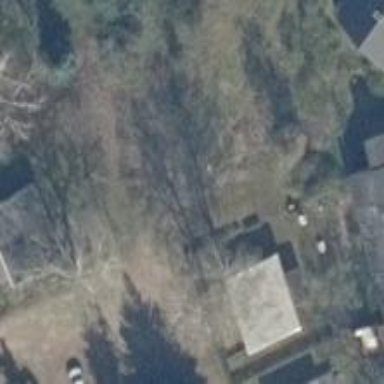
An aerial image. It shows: Single tag "natural: tree."